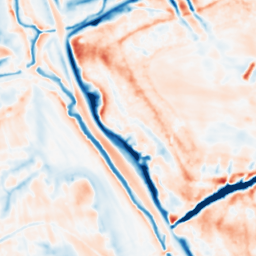
Category: multiscale
Decomposition family: dog_multiscale
Decomposition parameters: sigma_ratio: 1.6
n_scales: 4
base_sigma: 1
Upsampling method: regularized
Upsampling parameters: scale: 2
lambda_reg: 0.01
Upsampling scale: 2